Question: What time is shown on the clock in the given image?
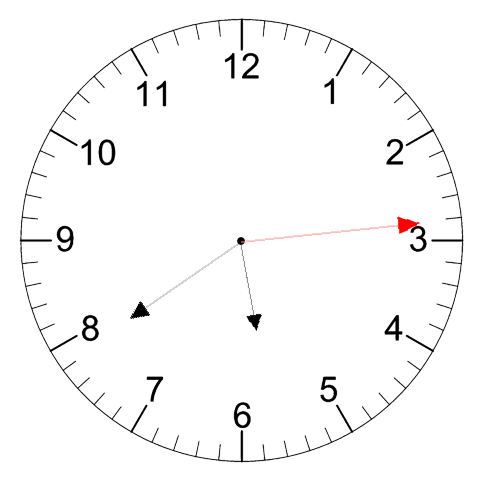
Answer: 05:39:14